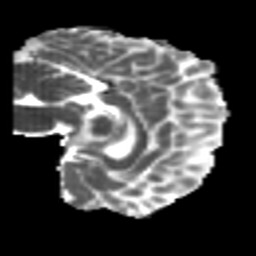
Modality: MD
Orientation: sagittal
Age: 24
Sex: male
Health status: healthy
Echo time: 0.074 s